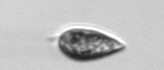
Label: Prorocentrum_triestinum